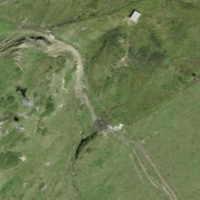
EUNIS habitat code: 26
Species observed at this site:
Parnassia palustris